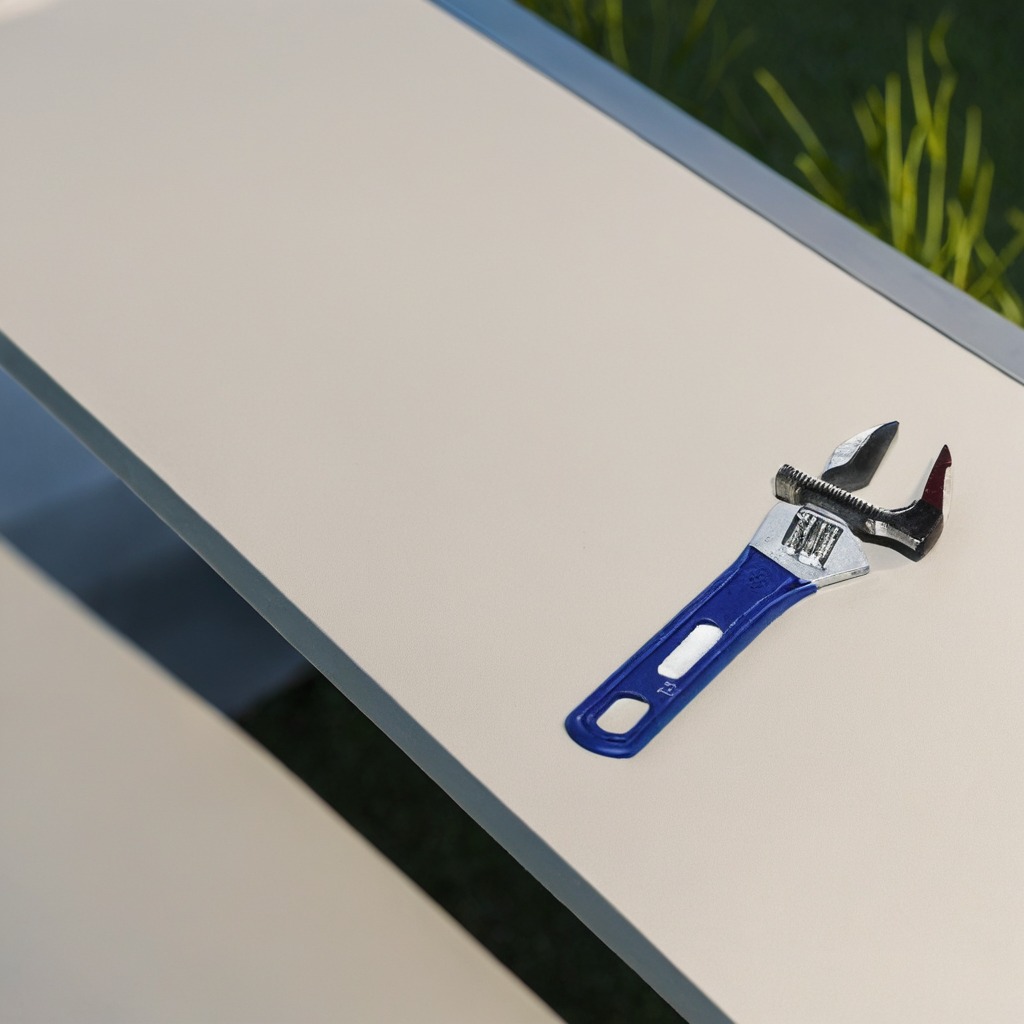
An wrench lies on the utility table in a temporary outdoor tool station.